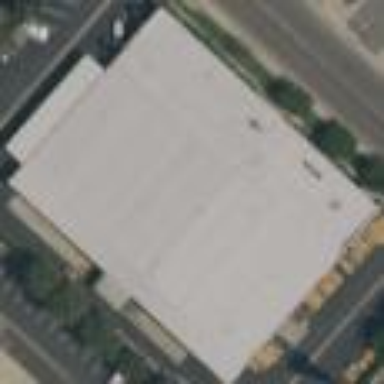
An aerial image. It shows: Industrial building.